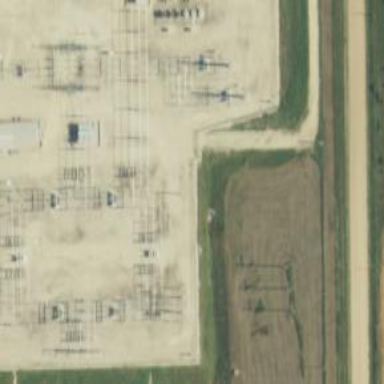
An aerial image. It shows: Switch for power supply.